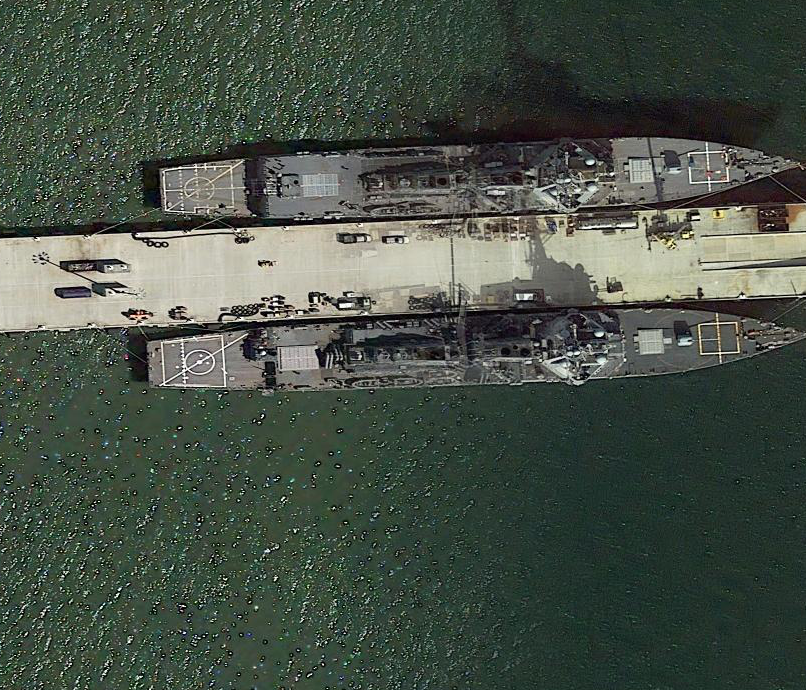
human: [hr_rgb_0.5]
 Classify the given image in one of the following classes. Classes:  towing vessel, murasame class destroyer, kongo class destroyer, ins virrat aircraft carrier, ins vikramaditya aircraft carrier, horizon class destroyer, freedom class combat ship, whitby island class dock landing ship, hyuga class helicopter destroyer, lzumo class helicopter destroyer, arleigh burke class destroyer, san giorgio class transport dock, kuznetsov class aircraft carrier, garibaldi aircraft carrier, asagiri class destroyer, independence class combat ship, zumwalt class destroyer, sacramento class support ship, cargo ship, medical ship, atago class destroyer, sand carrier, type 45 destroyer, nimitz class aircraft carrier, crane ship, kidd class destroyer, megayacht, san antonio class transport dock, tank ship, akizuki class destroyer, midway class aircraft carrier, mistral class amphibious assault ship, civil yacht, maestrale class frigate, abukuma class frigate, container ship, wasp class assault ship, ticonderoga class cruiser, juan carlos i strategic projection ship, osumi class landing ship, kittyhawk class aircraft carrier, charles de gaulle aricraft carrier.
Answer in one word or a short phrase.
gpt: Arleigh Burke class destroyer